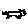
Label: cat